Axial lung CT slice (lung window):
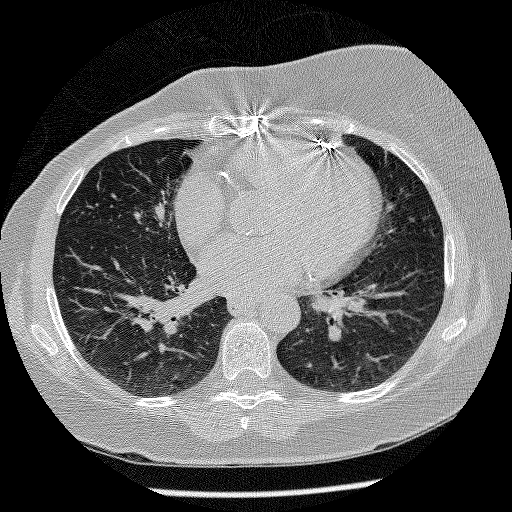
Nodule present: no